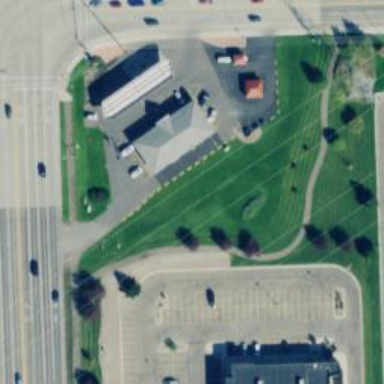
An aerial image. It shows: Convenience shop.